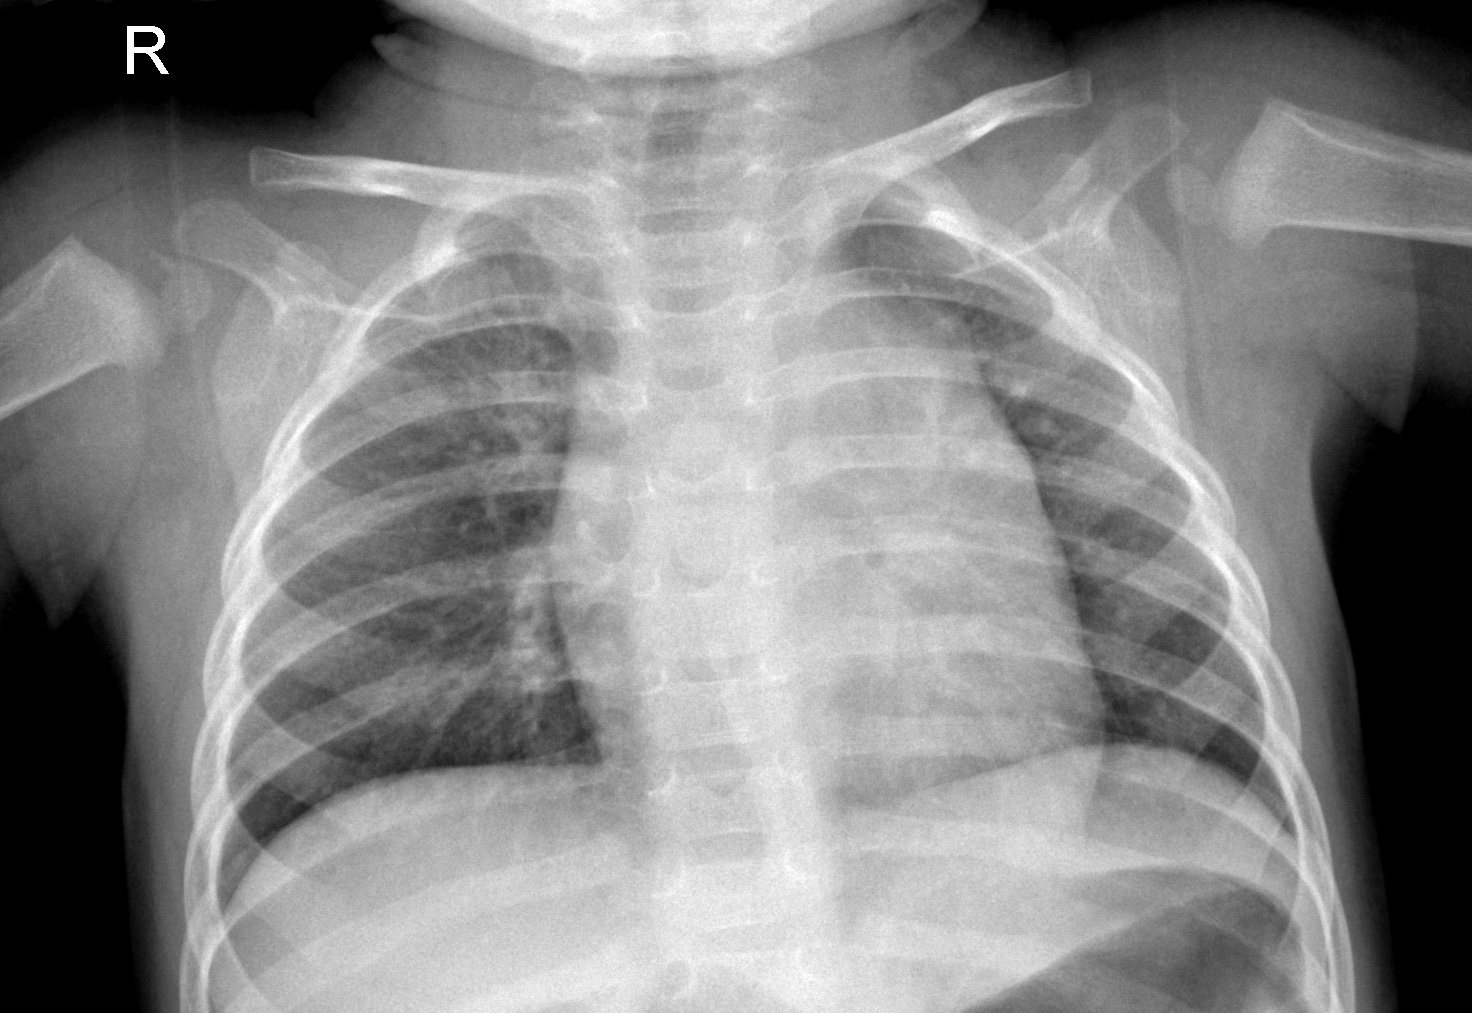
Diagnosis: NORMAL